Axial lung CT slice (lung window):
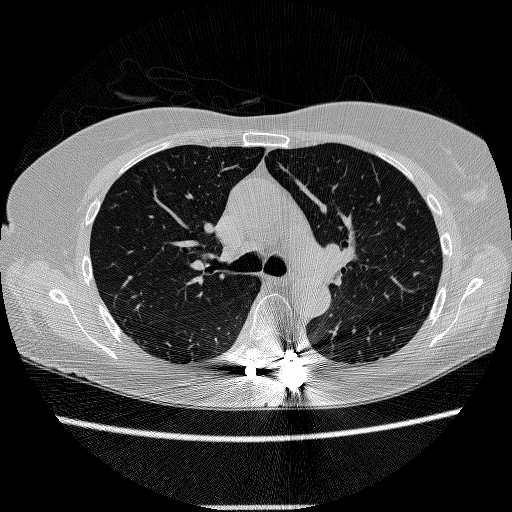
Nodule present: no